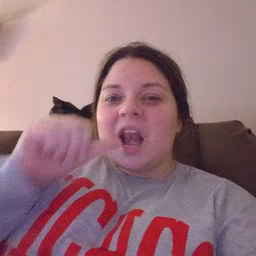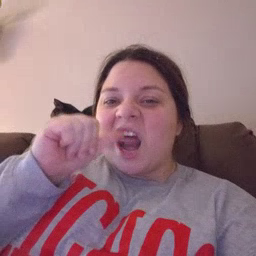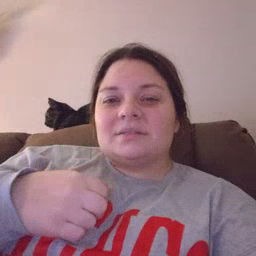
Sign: nuts